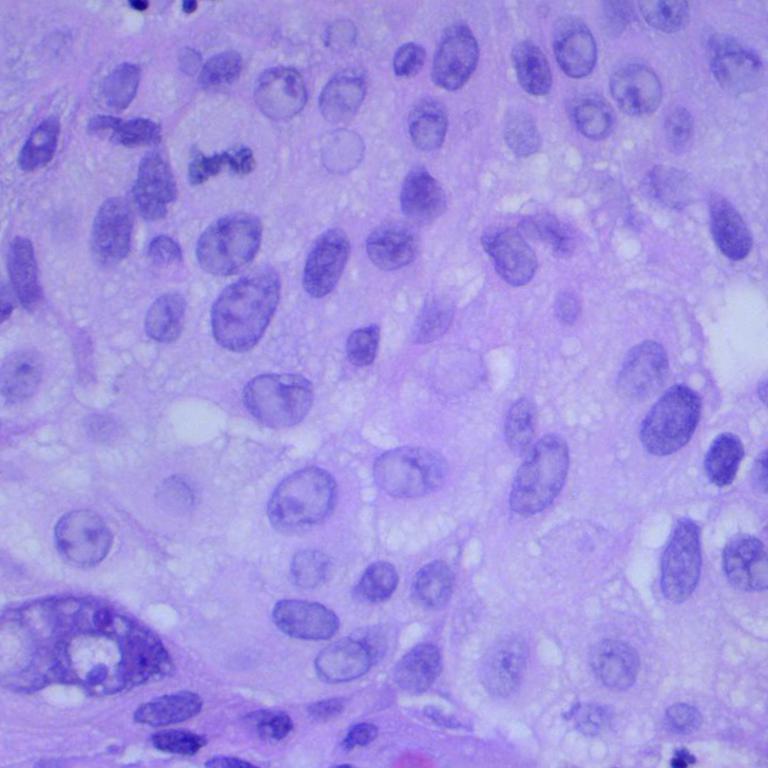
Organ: lung
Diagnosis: squamous carcinomas